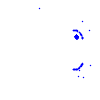
Particle: kaon